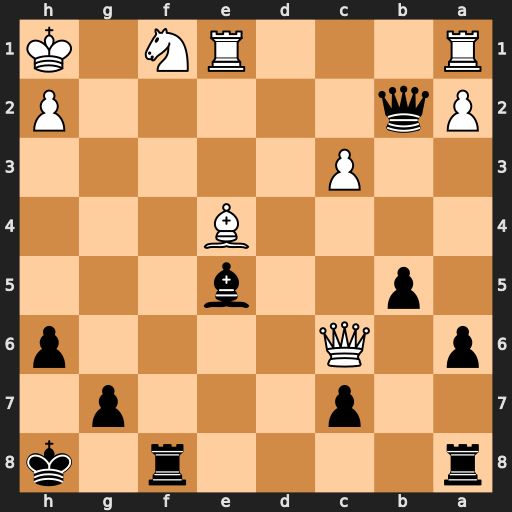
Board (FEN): r4r1k/2p3p1/p1Q4p/1p2b3/4B3/2P5/Pq5P/R3RN1K
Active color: b
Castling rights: -
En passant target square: -
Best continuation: Rxf1+ Rxf1 Qxh2#